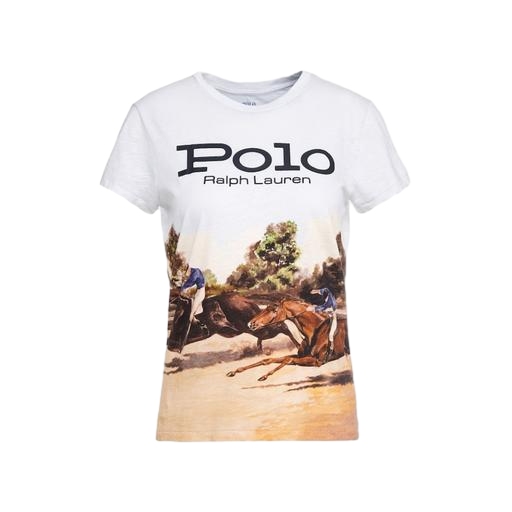
polo white t-shirt, white polo applique jersey t-shirt, polo t, white background